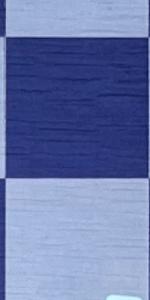
Label: Empty